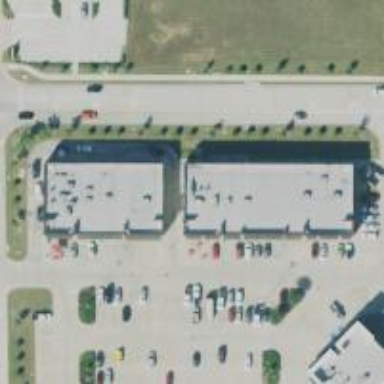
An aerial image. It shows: Post office.